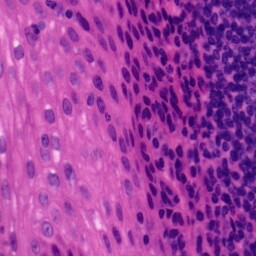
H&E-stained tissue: Tonsil